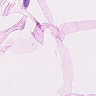
Metastatic tissue present: no